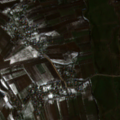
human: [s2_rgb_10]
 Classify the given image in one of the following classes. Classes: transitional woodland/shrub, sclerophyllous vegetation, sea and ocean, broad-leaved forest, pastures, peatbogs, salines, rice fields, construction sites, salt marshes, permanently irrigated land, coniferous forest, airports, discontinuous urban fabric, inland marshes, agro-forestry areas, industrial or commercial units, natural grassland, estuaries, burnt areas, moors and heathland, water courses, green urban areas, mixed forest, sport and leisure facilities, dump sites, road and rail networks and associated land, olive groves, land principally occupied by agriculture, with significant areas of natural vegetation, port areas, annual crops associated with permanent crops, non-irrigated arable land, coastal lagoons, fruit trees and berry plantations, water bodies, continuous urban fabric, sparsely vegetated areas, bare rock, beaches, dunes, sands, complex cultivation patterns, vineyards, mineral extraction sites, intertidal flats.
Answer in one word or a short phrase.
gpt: non-irrigated arable land, complex cultivation patterns, natural grassland